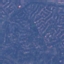
Land use / land cover: Residential